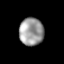
Tissue: lung
Cell type: Epithelial cells
Senescence score: 0.1765
Nuclear area (px): 661
Mean DAPI intensity: 155.357